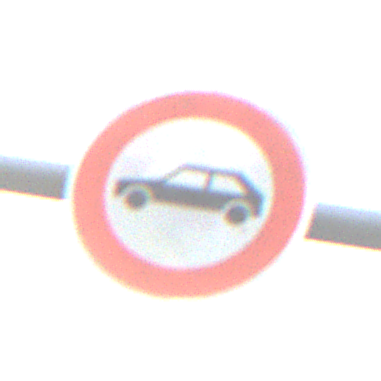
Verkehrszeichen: VerbotPersonenkraftwagen
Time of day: SunriseSunset
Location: Outdoor (Nature)
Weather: PartlyCloudy
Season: NotSpecified
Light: Natural